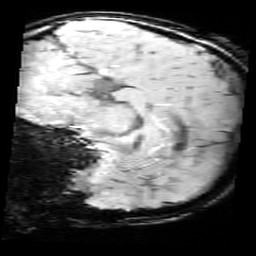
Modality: SWI
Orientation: sagittal
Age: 13
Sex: male
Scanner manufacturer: siemens
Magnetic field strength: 3 T
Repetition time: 0.027 s
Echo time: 0.02 s